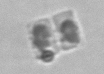
Label: Bacillariophyceae_morphotype1